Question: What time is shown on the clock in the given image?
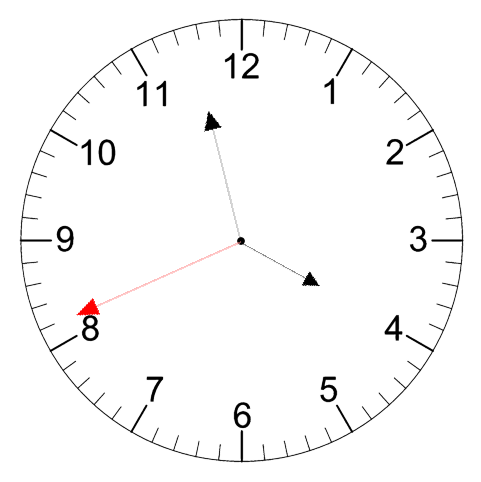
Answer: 03:57:41